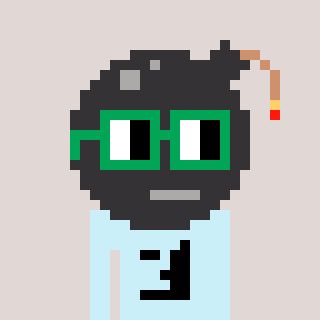
a pixel art character with square green glasses, a bomb-shaped head and a cold-colored body on a warm background